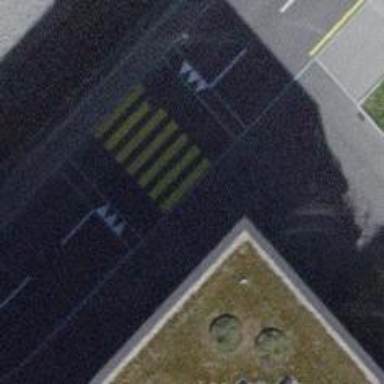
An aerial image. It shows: Marked road crossing.